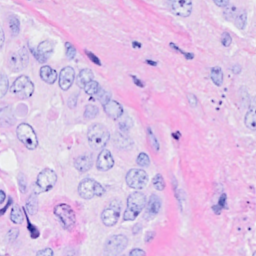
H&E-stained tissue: Breast